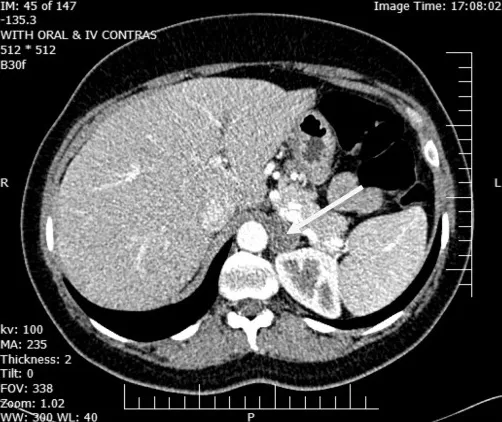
Left hypodense and homogenous adrenal mass (arrow) in transverse view.
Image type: radiology (ct)